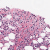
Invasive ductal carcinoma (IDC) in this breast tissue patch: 1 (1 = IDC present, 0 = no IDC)